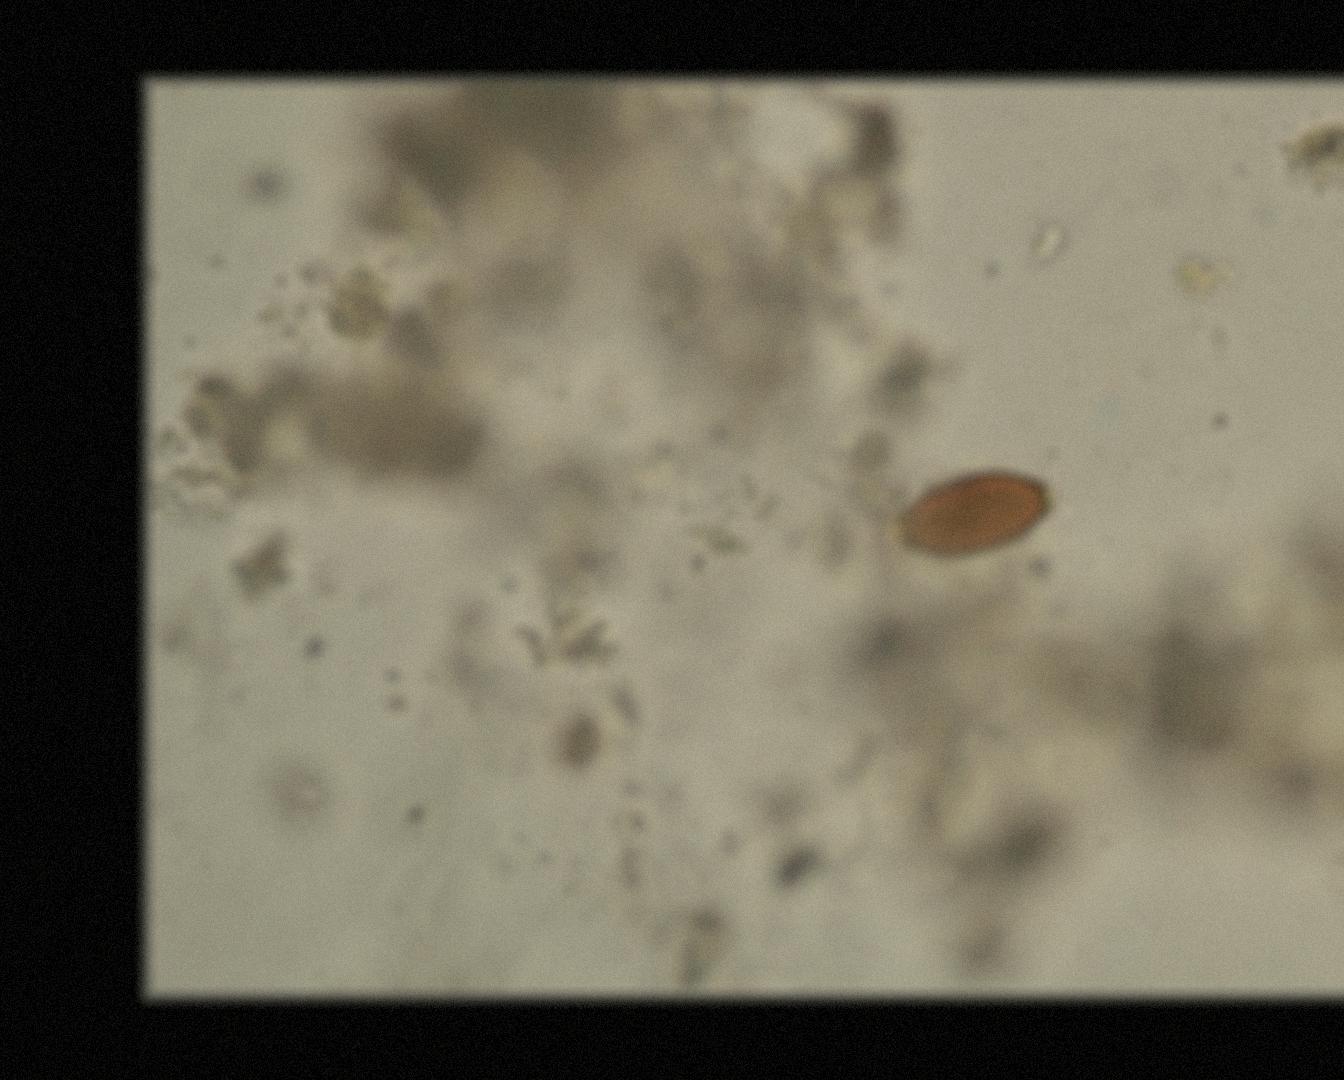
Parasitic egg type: Trichuris trichiura